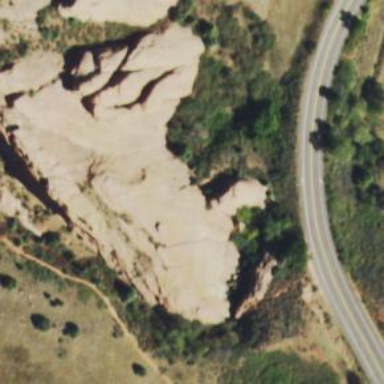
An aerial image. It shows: Landscape of bare rock.